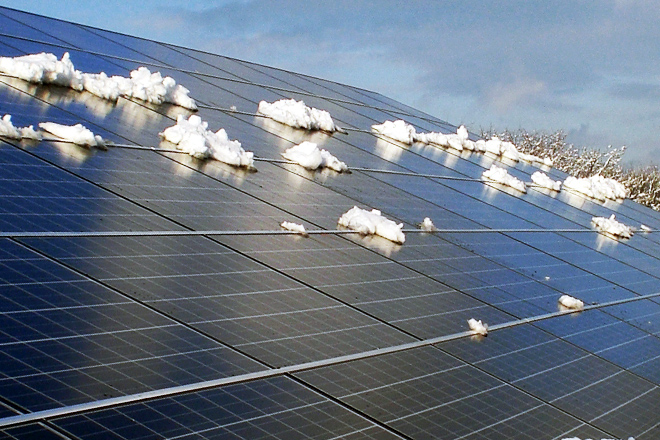
Label: Snow-Covered